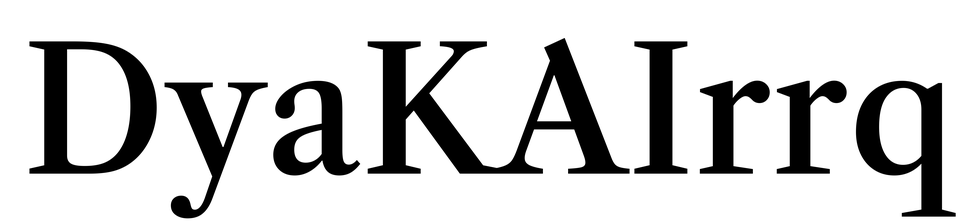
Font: LibreCaslonText_Medium